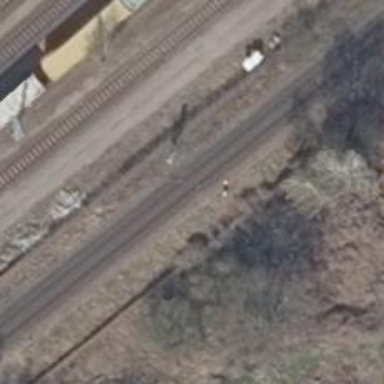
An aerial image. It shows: Railway signal.